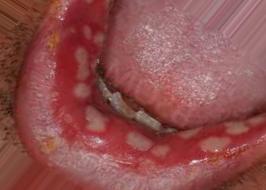
Condition: Mouth Ulcer